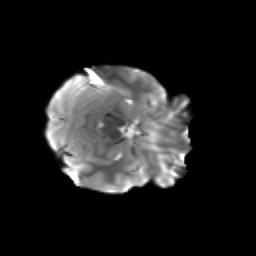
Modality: T2w
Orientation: axial
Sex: female
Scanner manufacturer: siemens
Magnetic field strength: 3 T
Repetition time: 5 s
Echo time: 0.071 s